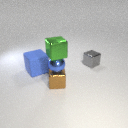
small brown metal cube to the left of small gray metal cube